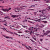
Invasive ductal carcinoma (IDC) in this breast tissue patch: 0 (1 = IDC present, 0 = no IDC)